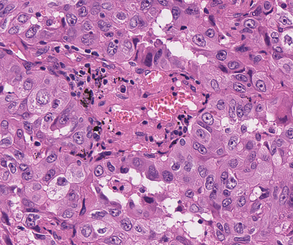
Tumor epithelial tissue: yes
Tumor-associated stroma tissue: yes
Normal tissue: no